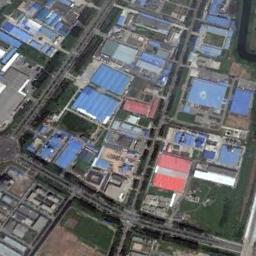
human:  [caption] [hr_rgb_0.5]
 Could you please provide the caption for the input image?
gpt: Buildings in industrial areas vary in size .

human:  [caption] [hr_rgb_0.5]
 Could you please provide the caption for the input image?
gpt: The industrial area has lots of workshops of different sizes and some green areas .

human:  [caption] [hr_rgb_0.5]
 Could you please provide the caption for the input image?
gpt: Many houses of different shapes are in the industrial area .

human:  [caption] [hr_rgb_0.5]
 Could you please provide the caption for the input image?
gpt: Neatly planned factories and roads in an industrial area with good greening .

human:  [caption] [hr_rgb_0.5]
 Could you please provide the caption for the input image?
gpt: There are many blue buildings and some green lawns on the industrial area .